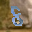
Label: 8